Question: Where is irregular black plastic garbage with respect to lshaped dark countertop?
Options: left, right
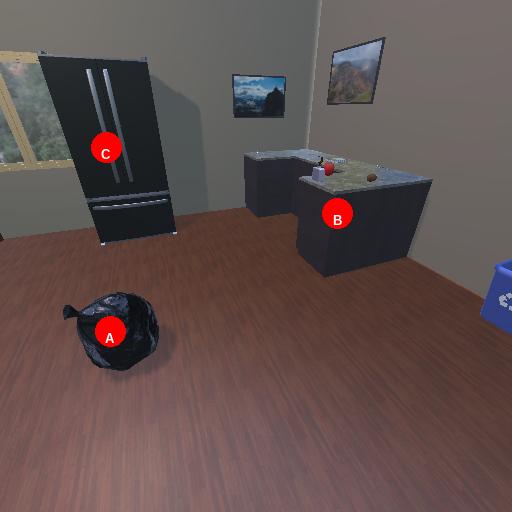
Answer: left